Question: I have two draggable objects inside a window: the one containing the black square is in background while the one containing the red square is in the foreground.

This layout is due to the order in which they are drawn. I would like to have in the foreground the one that I am currently dragging: for example, if I drag the box with the black square I want it on the foreground. Once I dropped it, it should remain in the foreground. If I drag the red one I want it to be in the foreground while the black one goes in the background.
I tried to check the documentation of FLTK 1.3.5 about <URL>. Is there any way to achieve what I'd want?
The code (ispired by the one <URL> is listed below.
'''
#include <FL/Fl.H>
#include <FL/Fl_Double_Window.H>
#include <FL/Fl_Scroll.H>
#include <FL/Fl_Box.H>
#include <FL/Fl_Pixmap.H>
#include <iostream>
static char *box1_xpm[] = { // XPM
"20 20 2 1",
" c #000000",
"# c None",
"####################",
"####################",
"# #",
"# #",
"# #",
"# #",
"# #",
"# #",
"# #",
"# #",
"# #",
"# #",
"# #",
"# #",
"# #",
"# #",
"# #",
"# #",
"####################",
"####################"
};
static char *box2_xpm[] = { // XPM
"20 20 2 1",
" c #FF0000",
"# c None",
"####################",
"####################",
"# #",
"# #",
"# #",
"# #",
"# #",
"# #",
"# #",
"# #",
"# #",
"# #",
"# #",
"# #",
"# #",
"# #",
"# #",
"# #",
"####################",
"####################"
};
Fl_Double_Window *G_win = NULL;
Fl_Scroll *G_scroll = NULL;
static Fl_Pixmap G_box1(box1_xpm);
static Fl_Pixmap G_box2(box2_xpm);
#define BOXWIDTH 50
#define BOXHEIGHT 50
// A 'MOVABLE' BOX
class Box : public Fl_Box {
protected:
int handle(int e) {
static int offset[2] = { 0, 0 };
int ret = Fl_Box::handle(e);
switch ( e ) {
case FL_PUSH:
offset[0] = x() - Fl::event_x(); // save where user clicked for dragging
offset[1] = y() - Fl::event_y();
return(1);
case FL_RELEASE:
return(1);
case FL_DRAG:
position(offset[0]+Fl::event_x(), offset[1]+Fl::event_y()); // handle dragging
G_win->redraw();
return(1);
}
return(ret);
}
public:
Box(int X, int Y, int idx) : Fl_Box(X,Y,BOXWIDTH,BOXHEIGHT,0) {
idx>0? image(G_box1):image(G_box2);
box(FL_UP_BOX);
color(FL_GRAY);
}
};
/// MAIN
int main() {
G_win = new Fl_Double_Window(200,200);
new Box(20,BOXHEIGHT,2);
new Box(20+BOXWIDTH,BOXHEIGHT,0);
G_win->resizable(G_win);
G_win->show();
return(Fl::run());
}
'''
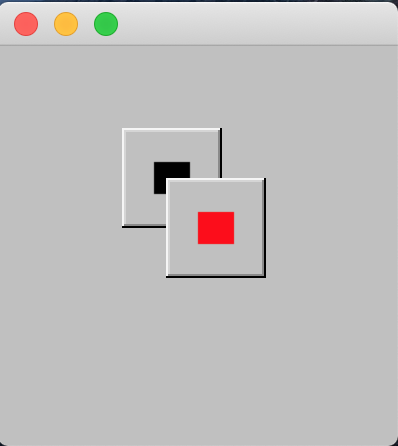
Answer: The widgets get drawn in the order in which they appear in the child() list of the parent. The trick is to ensure the widget that is dragged is the last one drawn. Change the push case as follows
'''
case FL_PUSH:
{
offset[0] = x() - Fl::event_x(); // save where user clicked for dragging
offset[1] = y() - Fl::event_y();
// Do we need to rearrange?
int last_ix = G_win->children() - 1;
Box* last = (Box*)G_win->child(last_ix);
if (last != this)
{
// Widgets get drawn in the order in which they were inserted.
// Remove this widget from the parent
G_win->remove(this);
// Re-add it at the bottom of the list
G_win->add(this);
}
}
return(1);
'''